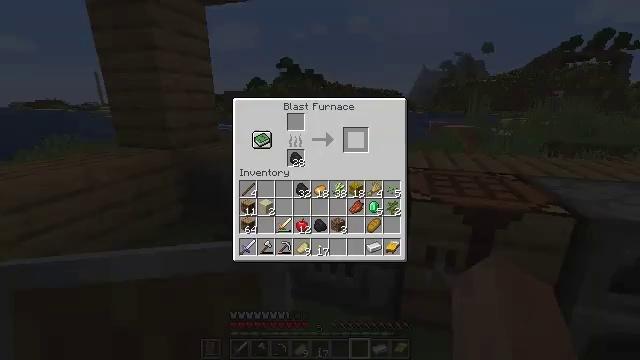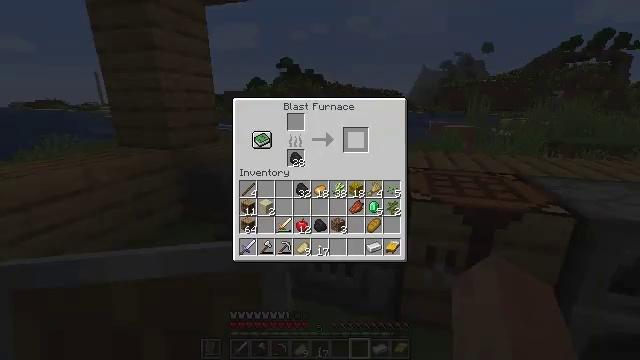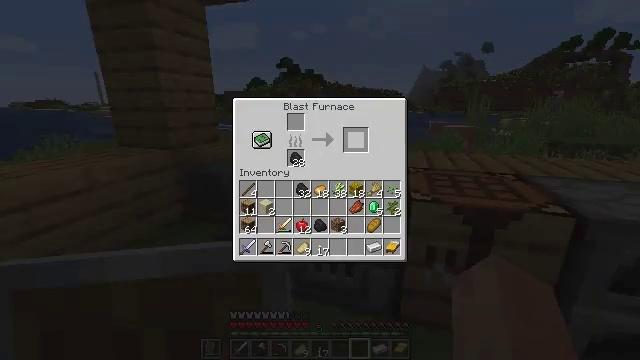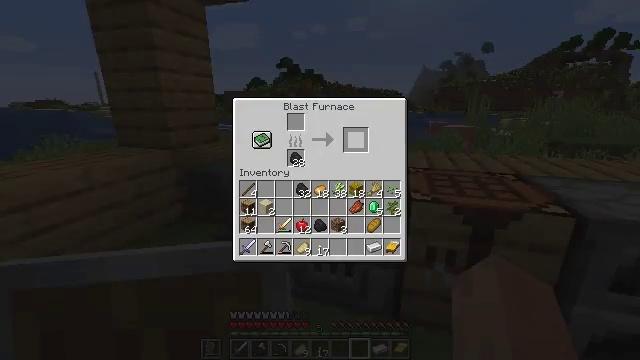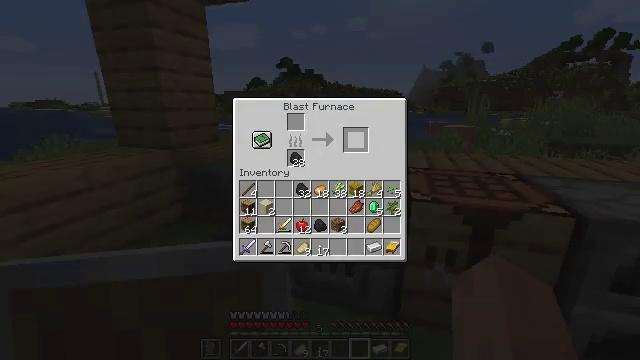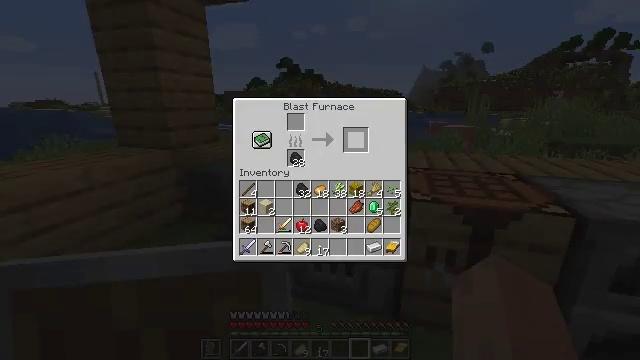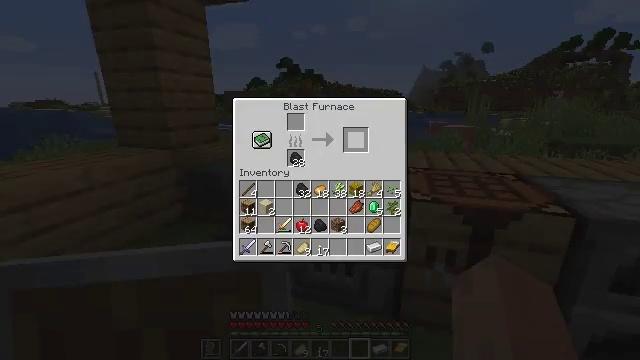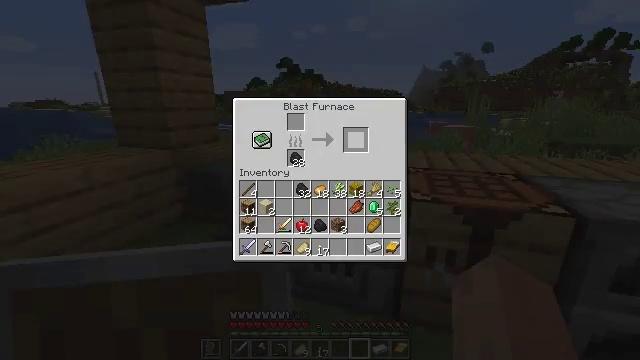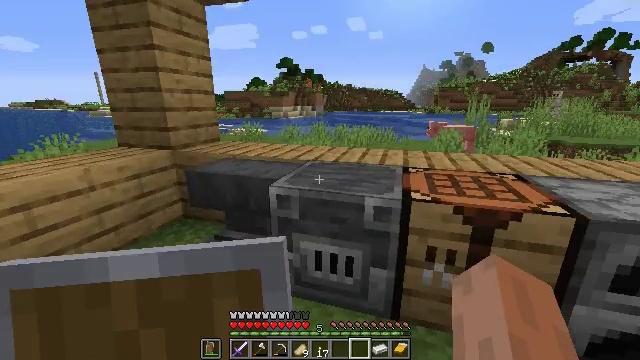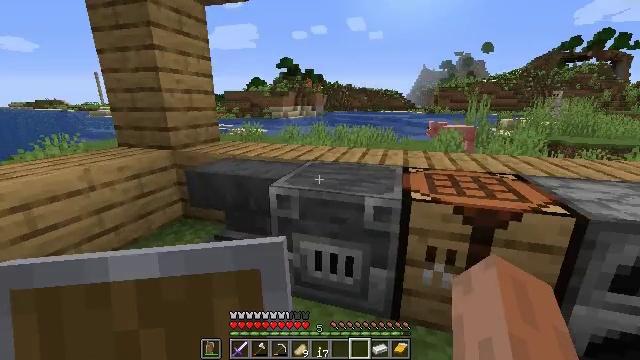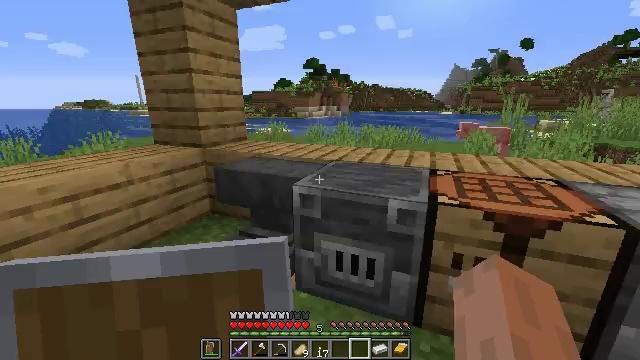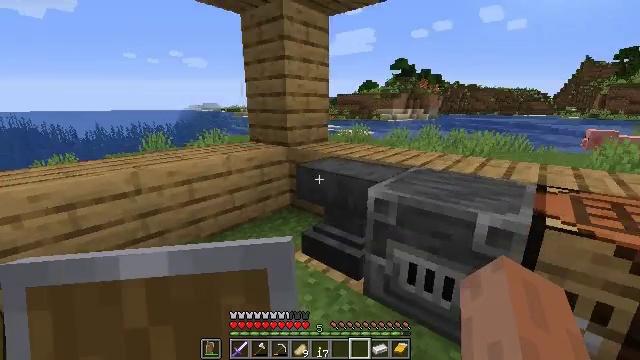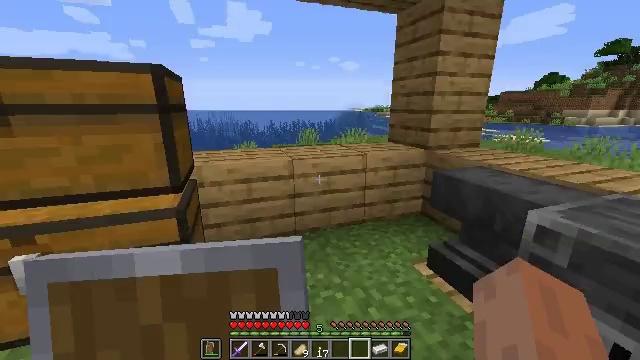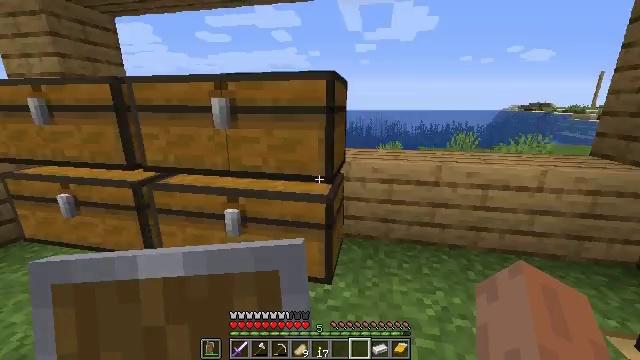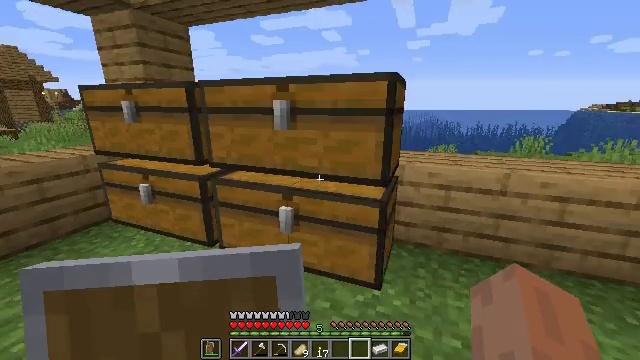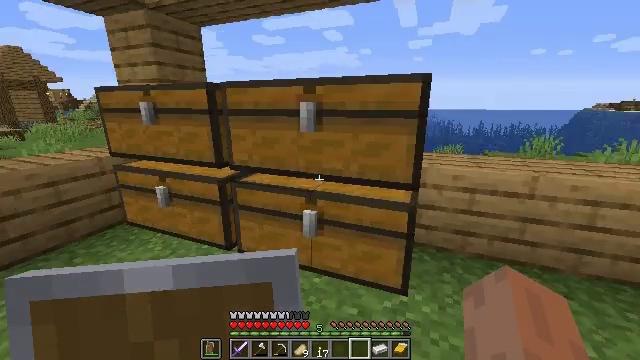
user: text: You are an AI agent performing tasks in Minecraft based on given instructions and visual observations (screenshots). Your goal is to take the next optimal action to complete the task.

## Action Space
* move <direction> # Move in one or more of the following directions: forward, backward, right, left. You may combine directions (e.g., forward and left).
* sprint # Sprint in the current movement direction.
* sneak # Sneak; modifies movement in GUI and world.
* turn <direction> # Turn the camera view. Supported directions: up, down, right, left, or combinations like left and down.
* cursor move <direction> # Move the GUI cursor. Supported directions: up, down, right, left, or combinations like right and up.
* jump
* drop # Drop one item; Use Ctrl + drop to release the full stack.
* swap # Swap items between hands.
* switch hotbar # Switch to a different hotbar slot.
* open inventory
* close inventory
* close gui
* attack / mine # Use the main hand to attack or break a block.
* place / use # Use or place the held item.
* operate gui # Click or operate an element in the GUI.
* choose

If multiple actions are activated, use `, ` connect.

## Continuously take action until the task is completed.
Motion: motion action
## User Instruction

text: Assemble materials to craft wheat.
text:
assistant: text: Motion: sneak, open gui
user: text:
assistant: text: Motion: sneak
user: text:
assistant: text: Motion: sneak
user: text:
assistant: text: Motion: sneak
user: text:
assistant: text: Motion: no_op
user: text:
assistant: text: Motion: no_op
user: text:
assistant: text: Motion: no_op
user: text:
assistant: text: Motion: no_op
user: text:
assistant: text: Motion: close gui
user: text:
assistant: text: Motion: turn left, open inventory
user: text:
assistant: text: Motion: turn left
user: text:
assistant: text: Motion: turn left
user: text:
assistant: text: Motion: move left, turn left
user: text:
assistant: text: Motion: move left, turn left
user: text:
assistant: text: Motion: move forward and move left
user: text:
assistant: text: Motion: move forward and move left, turn left
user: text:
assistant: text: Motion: move forward and move left, turn left
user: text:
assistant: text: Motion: move forward and move left, turn left
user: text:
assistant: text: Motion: move forward and move left, turn left and up
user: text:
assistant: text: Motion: turn left and up
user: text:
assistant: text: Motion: turn left and up
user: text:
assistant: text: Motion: use / place
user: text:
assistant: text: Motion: use / place
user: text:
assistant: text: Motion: use / place
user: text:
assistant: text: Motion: no_op
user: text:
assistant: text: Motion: no_op
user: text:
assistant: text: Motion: no_op
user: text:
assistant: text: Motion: no_op
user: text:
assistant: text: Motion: no_op
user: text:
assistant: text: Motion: cursor move right and down